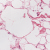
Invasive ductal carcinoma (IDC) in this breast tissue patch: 0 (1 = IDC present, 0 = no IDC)